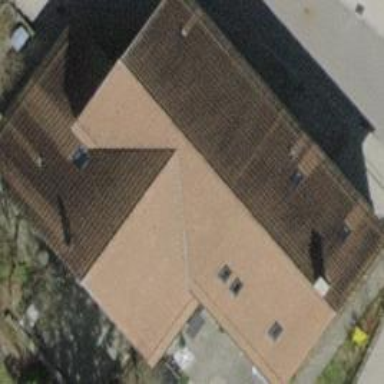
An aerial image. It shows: Building with tile roof.